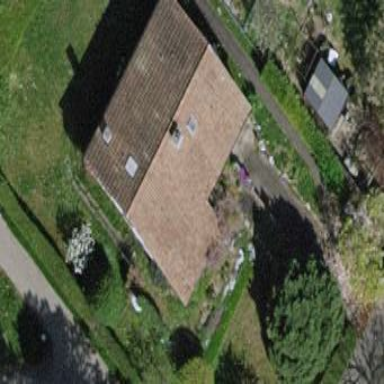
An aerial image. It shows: Garden enclosed by fence.